Question: I am using the code provided here: <URL>
I want to make this effect fill up the entire screen of the webpage to provide a fullscreen transition from one div/iframe to the next.
I tried using percentages:
'''
<style>
#experiment {
-webkit-perspective: 1000;
}
html,body{
margin: 0;
height: 100%;
width: 100%;
overflow: hidden;
}
.cube {
position: relative;
height: 100%; //<----
width: 100%; //<----
-webkit-transition: -webkit-transform .5s linear;
-webkit-transform-style: preserve-3d;
}
.face {
position: absolute;
height: 100%; //<----
width: 100%; //<----
color: #fff;
}
.cube .front {
-webkit-transform: translateZ(50%); //50% should make sense, but doesn't work so I went to Javascript instead
background-color:gray;
}
.cube .side {
-webkit-transform: rotateX(-90deg) translateZ(50%);
background-color:lightgray;
}
.cube:hover{
-webkit-transform:rotateX(90deg);
}
</style>
<div id="experiment">
<div id="cube" class="cube" align="center">
<div id="front" class="face front">
front face
</div>
<div id="side" class="face side">
side face
</div>
</div>
</div>
'''
I also tried setting the sizes with Javascript:
'''
<script>
var w = window.innerWidth*.7, h = window.innerHeight*.7;
function Id(obj) { return document.getElementById(obj); }
Id('cube').style.width = w+'px';
Id('cube').style.height = h+'px';
Id('front').style.width = w+'px';
Id('front').style.height = h+'px';
Id('side').style.width = w+'px';
Id('side').style.height = h+'px';
Id('front').style.webkitTransform = 'translateZ('+(w/2)+'px)';
Id('side').style.webkitTransform = 'rotateX(-90deg) translateZ('+(h/2)+'px)';
</script>
'''
But the '-webkit-perspective' "zooms" in and pixelates the content and pushes parts of it off the screen. I could not find any margins that would correctly offset/center the cube on-page on varying window sizes.
How do I perfectly center this cube on the page? Once I can get it to center programatically, I should be able to easily fill it onto the entire screen.
I could not find any articles regarding 'perspective' that explain how to align it to any window bounds.
This is kinda what I'm looking for, in a scalable fashion:
Thanks,
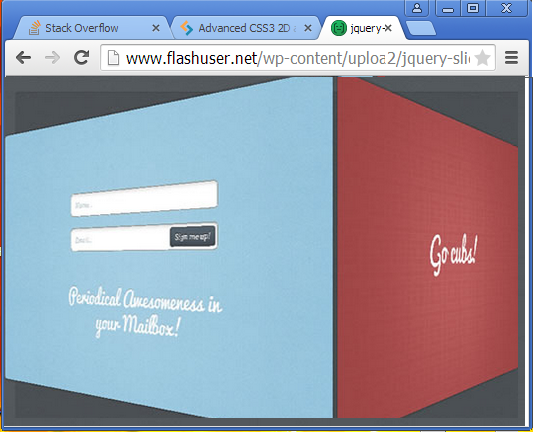
Answer: Well, the calculus that you are asking is quite hard.
The good news is that you don't really need to do it.
Any object placed at 0 in the z direction won't be scaled by the perspective. So, the trick is to place the front face of the cube at z = 0px.
On the other side, to make this responsive, we will need to use viewport units. Like this :
'''
html,body{
margin: 0;
height: 100%;
width: 100%;
}
#experiment {
perspective: 200vw;
height: 100%;
width: 100vw;
border: solid 1px blue;
}
.cube {
position: relative;
height: 100%;
width: 100vw;
transform-style: preserve-3d;
}
.face {
position: absolute;
height: 100%;
width: 100%;
color: #fff;
transition: transform 4s linear;
}
.cube .front {
transform: translateZ(-50vw) rotateY(0deg) translateZ(50vw);
transform-origin: center center;
background-color:gray;
}
.cube .side {
transform: translateZ(-50vw) rotateY(-90deg) translateZ(50vw);
background-color:lightgray;
}
.cube:hover .front {
transform: translateZ(-50vw) rotateY(90deg) translateZ(50vw);
}
.cube:hover .side {
transform: translateZ(-50vw) rotateY(0deg) translateZ(50vw);
}
'''
'''
<div id="experiment">
<div id="cube" class="cube" align="center">
<div id="front" class="face front">
front face
</div>
<div id="side" class="face side">
side face
</div>
</div>
</div>
'''
The idea about the rotation comes from <URL>
The above snippet uses viewport units, since those are the only responsive approach for z movements. But vW is buggy in iOS. A more complex solution, not using vW, is below (using percentage dimension, that can be set only in translateX. So 2 additional rotations are needed.
'''
html,body{
margin: 0;
height: 100%;
width: 100%;
}
#experiment {
perspective: 2000px;
height: 100%;
width: 100%;
overflow: hidden;
}
.cube {
position: relative;
height: 100%;
width: 100%;
transform-style: preserve-3d;
}
.face {
position: absolute;
height: 100%;
width: 100%;
color: #fff;
transition: transform 4s linear;
}
.cube .front {
transform: rotateY(-90deg) translateX(-50%) rotateY(0deg) translateX(50%) rotateY(90deg);
transform-origin: center center;
background-color:gray;
}
.cube .side {
transform: rotateY(-90deg) translateX(-50%) rotateY(-90deg) translateX(50%) rotateY(90deg);
background-color:lightgray;
}
.cube:hover .front {
transform: rotateY(-90deg) translateX(-50%) rotateY(90deg) translateX(50%) rotateY(90deg);
}
.cube:hover .side {
transform: rotateY(-90deg) translateX(-50%) rotateY(0deg) translateX(50%) rotateY(90deg);
}
'''
'''
<div id="experiment">
<div id="cube" class="cube" align="center">
<div id="front" class="face front">
front face
</div>
<div id="side" class="face side">
side face
</div>
</div>
</div>
'''
Here a small demo trying to show how the transform works. just watch it.
'''
.demo {
height: 20px;
width: 400px;
background-color: lightblue;
position: absolute;
top: 200px;
}
.demo:after {
content: "";
position: absolute;
background-color: red;
width: 10px;
height: 10px;
left: 50%;
top: 200px;
border-radius: 50%;
}
#demo {
-webkit-animation: demo 25s infinite;
z-index: 2;
}
@-webkit-keyframes demo {
0% {transform: rotate( 0deg) translateX( 0%) rotate( 0deg) translateX( 0%) rotate( 0deg); }
20% {transform: rotate( 0deg) translateX( 0%) rotate( 0deg) translateX( 0%) rotate(90deg); }
40% {transform: rotate( 0deg) translateX( 0%) rotate( 0deg) translateX(50%) rotate(90deg); }
60% {transform: rotate( 0deg) translateX( 0%) rotate(30deg) translateX(50%) rotate(90deg); }
80% {transform: rotate( 0deg) translateX(-50%) rotate(30deg) translateX(50%) rotate(90deg); }
100% {transform: rotate(-90deg) translateX(-50%) rotate(30deg) translateX(50%) rotate(90deg); }
}
#text {
width: 400px;
}
#text:after {
content: "";
background-color: rgba(200, 0, 0, 0.2);
width: 300px;
height: 1em;
position: absolute;
top: 15px;
-webkit-animation: text 25s infinite;
}
@-webkit-keyframes text {
10% {transform: translateY( 0px)}
30% {transform: translateY( 20px)}
50% {transform: translateY( 40px)}
70% {transform: translateY( 58px)}
90% {transform: translateY( 76px)}
100% {transform: translateY( 92px)}
}
span {
margin-left: 400px;
top: 20px;
width: 200px;
border: solid 1px blue;
position: absolute;
}
'''
'''
<div class="demo" id="demo"></div>
<div class="demo" id="demo2"></div>
<div id="text">
<ul id="phases">
<li >ROTATE to get the x axis </li>
<li >MOVE in the X axis (but really in Z)</li>
<li >ROTATE the wanted rotation </li>
<li >MOVE back in the X axis </li>
<li >ROTATE back the x axis trick </li>
<li >DONE </li>
</ul>
</div>
<span>Do a rotation of 30deg around a point that is at a distance equal to 50% width in the z axis - Showed as a red point</span>
'''